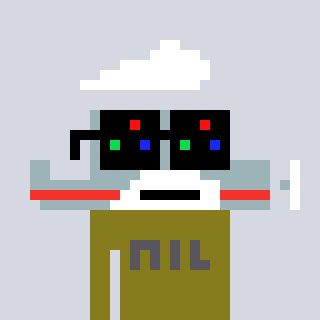
a pixel art character with square black sunglasses, a plane-shaped head and a gunk-colored body on a cool background